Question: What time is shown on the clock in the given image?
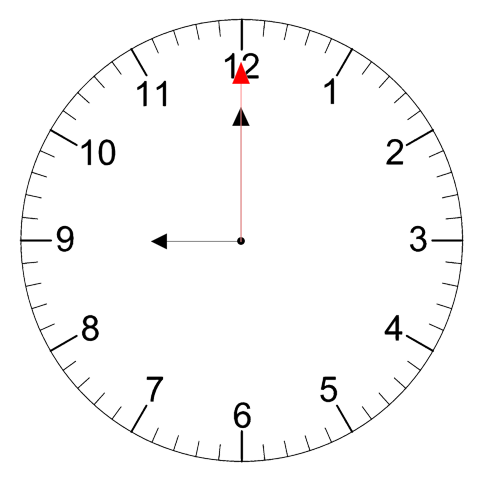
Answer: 09:00:00